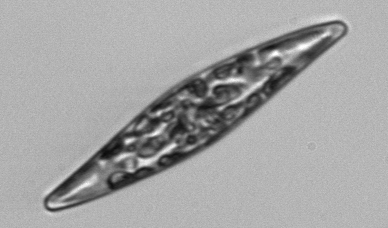
Label: Pleurosigma